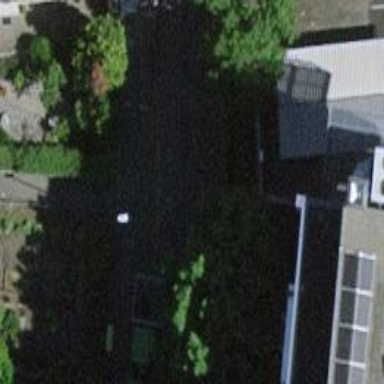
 featuring sidewalks on both sides and opposite cycleway."